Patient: sex M, age 75
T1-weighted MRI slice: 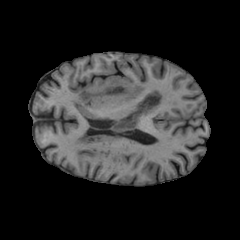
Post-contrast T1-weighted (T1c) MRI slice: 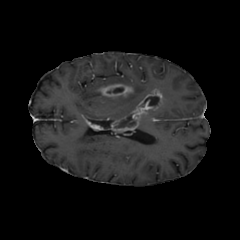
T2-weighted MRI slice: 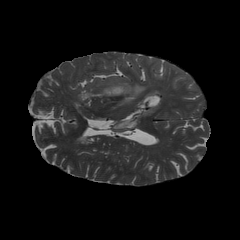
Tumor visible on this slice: yes
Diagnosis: Glioblastoma, IDH-wildtype
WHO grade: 4